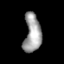
Tissue: lung
Cell type: Endothelial cells
Senescence score: 0.6089
Nuclear area (px): 638
Mean DAPI intensity: 159.839